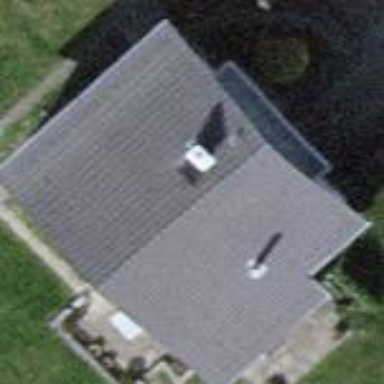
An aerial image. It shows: Building with tile roof.